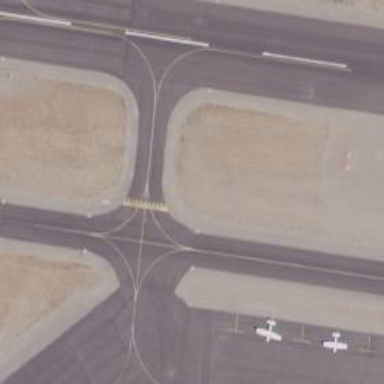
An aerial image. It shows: View of taxiway at the airport.